Question: I am trying to create a page showing a list of products in a grid (960.gs) format. To match the COMP, I need to show a drop shadow on a LI when the user hovers above it.
Showing the drop shadow on a hover is simple, but showing it the way as it is in COMP is turning out to be a difficult task to complete and I need some assistance.
Below is the screen-shot of the COMP I have to match.

The numbers 1 to 10 are grids. I am using ULs to create rows and LIs to show product items in the row.
'''
<!-- loops n times for n rows -->
<UL class="container_10 clearfix">
<!-- loops 5 times for 5 list items in a row -->
<LI class="grid_2 product">
<UL>
<LI class="prodImg clearfix">...</LI>
<LI class="prodTitle clearfix">...</LI>
<LI class="prodPrice clearfix">...</LI>
<LI class="prodPromo clearfix">...</LI>
<LI class="prodReviews clearfix">...</LI>
</UL>
</LI>
</UL>
'''
As can be seen in the screen-shot the shadow flows out of the grid layout.... I have now clue how to incorporate that here.
edit: As per project requirements we are only supporting modern browsers, so no worries about IE6 or other junk browsers, I am allowed to use CSS3 :)
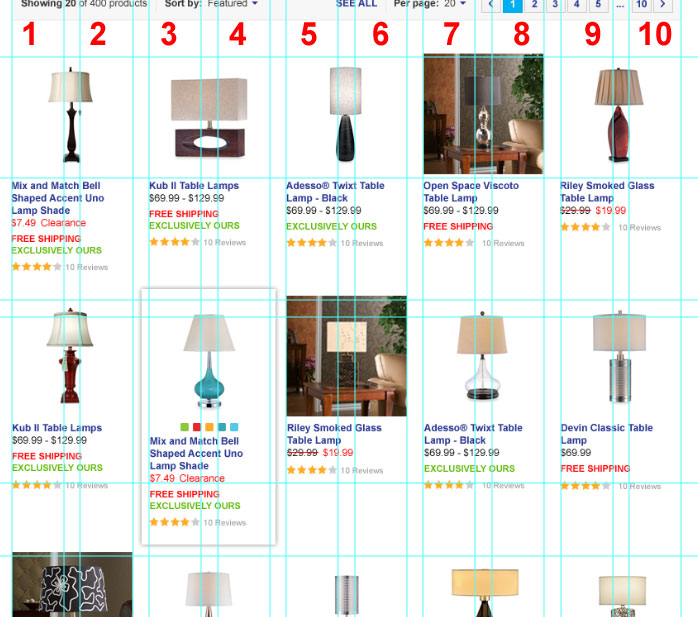
Answer: Since you don't need to accommodate less accommodating browsers, I would use a combination of pseudoelements and CSS box-shadow:
'''
CSS:
.product {
position: relative;
}
.product:after {
content: '';
position: absolute;
top: -10px;
right: -10px;
bottom: -10px;
left: -10px;
}
.product:hover:after {
box-shadow: 0 0 5px #CCC;
}
'''
The '.product:after' declaration creates an element outside of the flow of the document positioned relative to the '.product' element. The '.product:hover:after' declaration creates the drop shadow. Adjust the measurements, etc. to fit your mockup.
Here's an example: <URL>